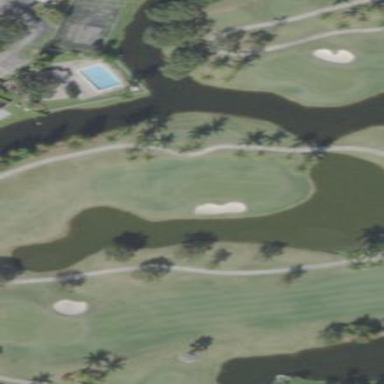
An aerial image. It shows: Scenic view of water hazard on golf course. The natural water feature adds beauty to the landscape.